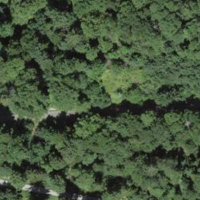
EUNIS habitat code: 43
Species observed at this site:
Fagus sylvatica
Clematis vitalba
Ajuga reptans